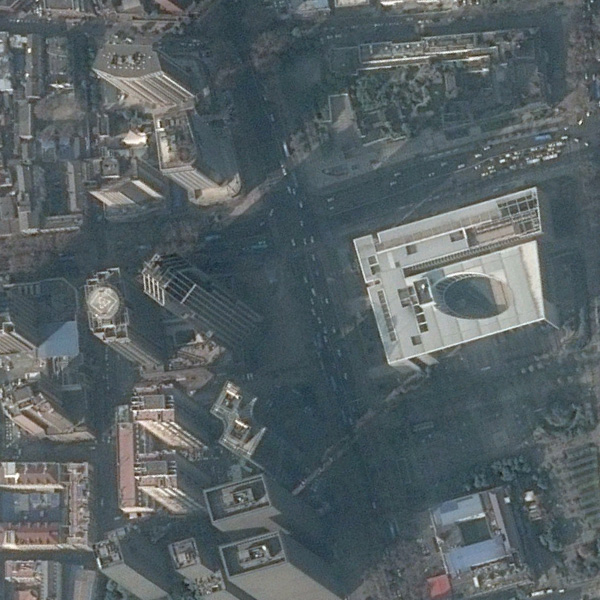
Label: Commercial